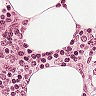
Metastatic tissue present: no